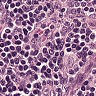
Metastatic tissue present: no